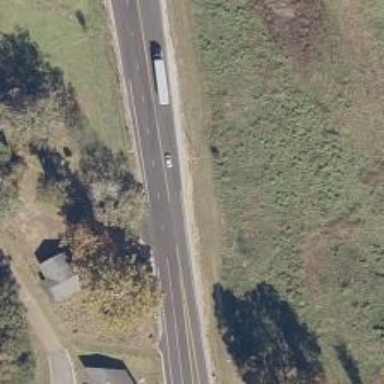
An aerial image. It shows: Asphalt road designated as trunk highway.